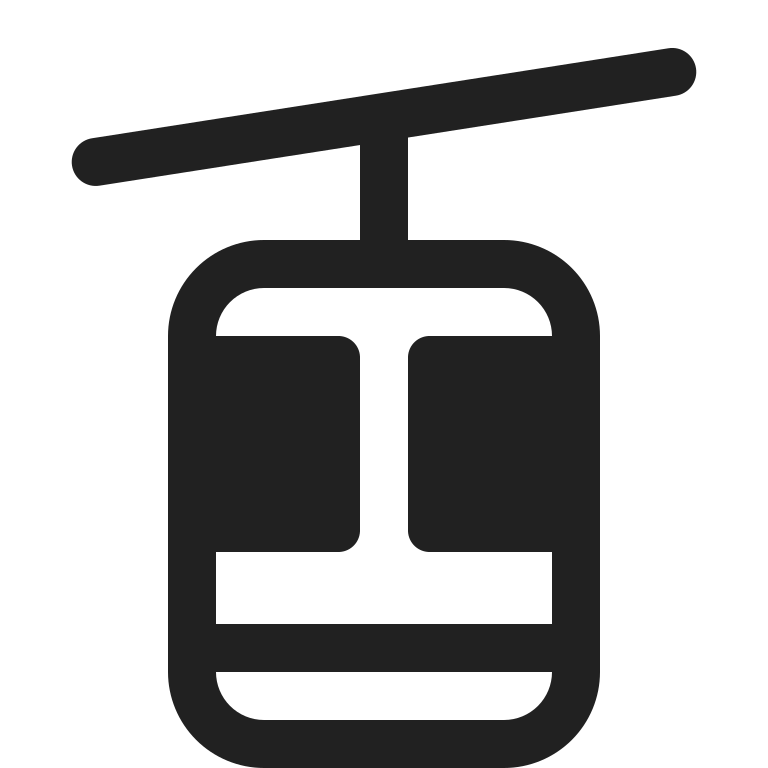
aerial tramway high contrast